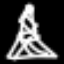
Label: The Eiffel Tower